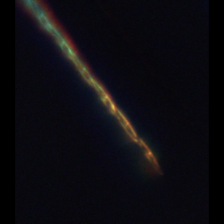
Taxon: Psuedo-nitzschia
Group: Diatoms